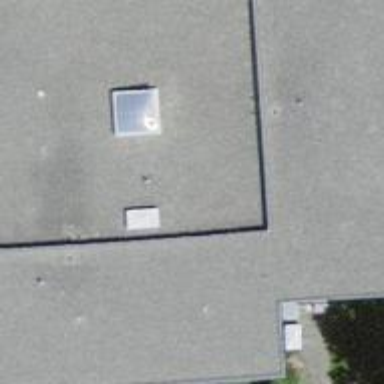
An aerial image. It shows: School building.